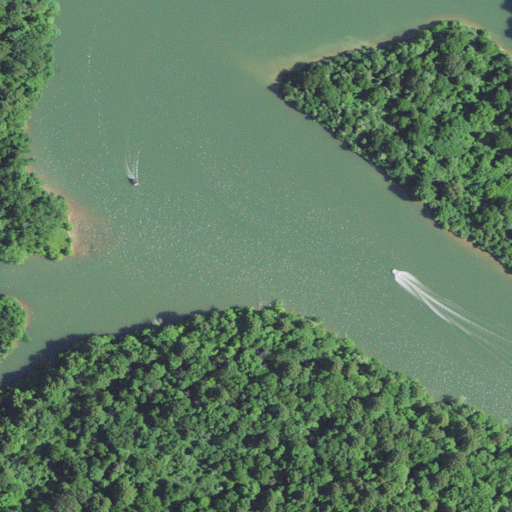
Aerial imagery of valley in West Virginia named Rohrbough Hollow containing open water, deciduous forest, mixed forest, and grassland